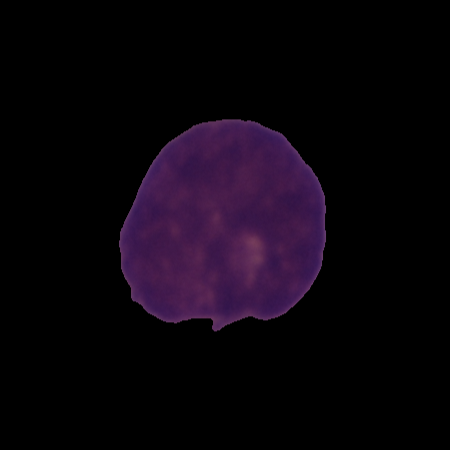
Label: cancer